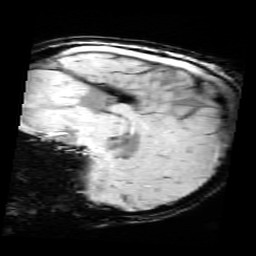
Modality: SWI
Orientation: sagittal
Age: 12
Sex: male
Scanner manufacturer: siemens
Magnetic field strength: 3 T
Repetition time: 0.027 s
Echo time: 0.02 s